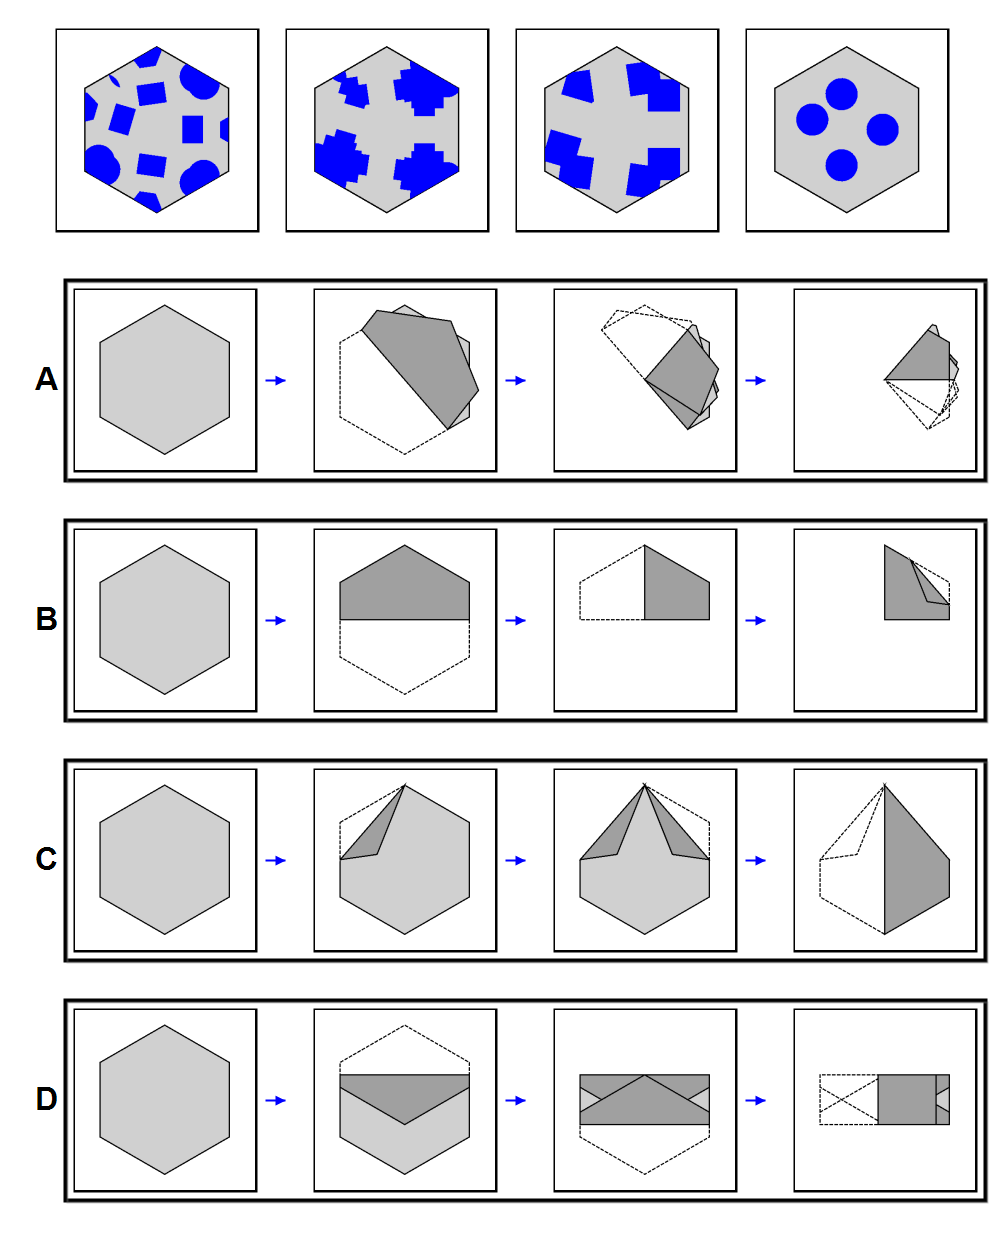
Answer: A